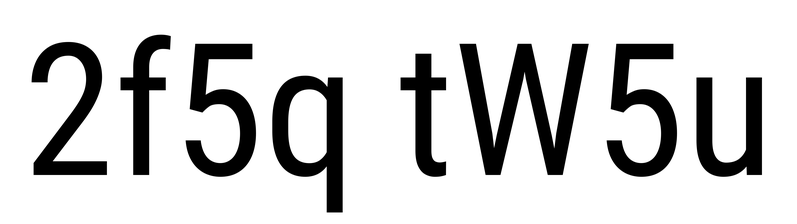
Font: Roboto_Condensed_Regular